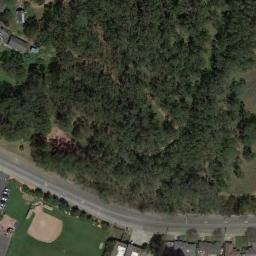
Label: baseball_diamond